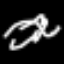
Label: squiggle